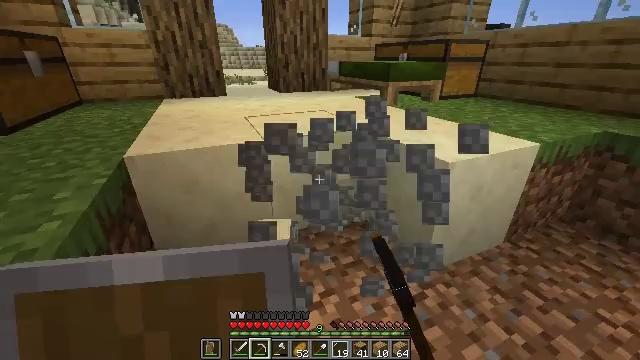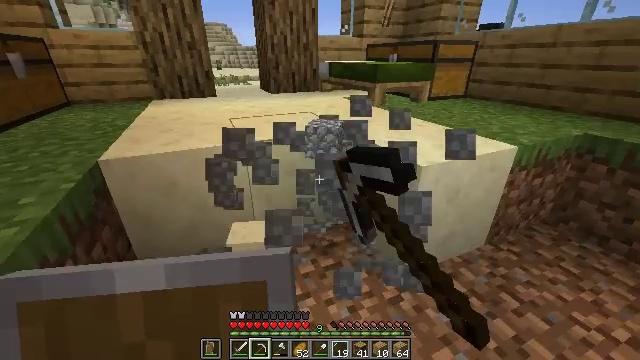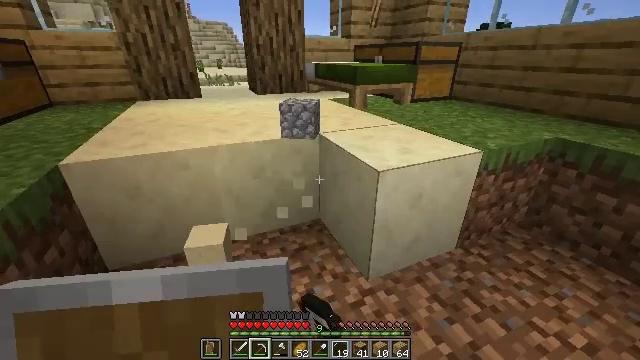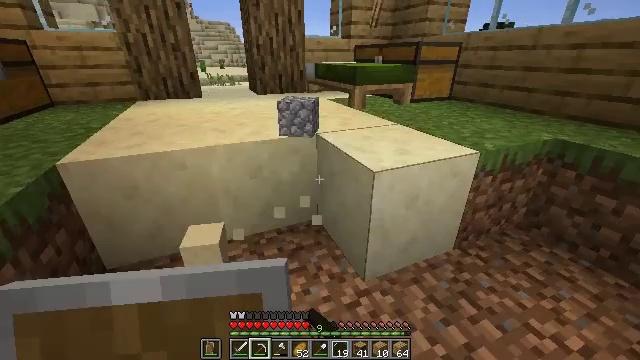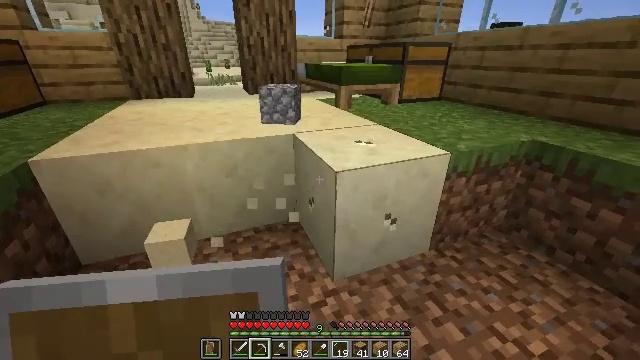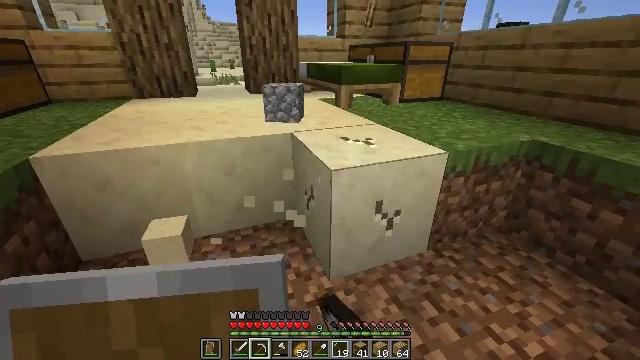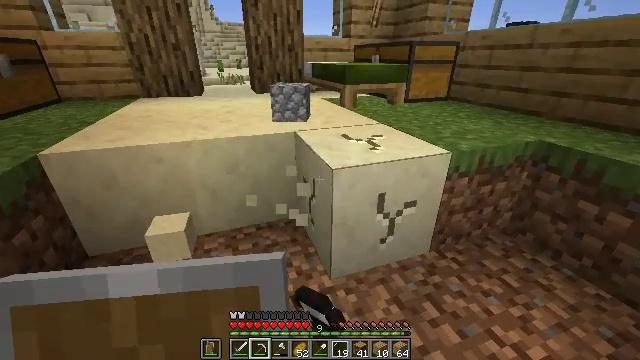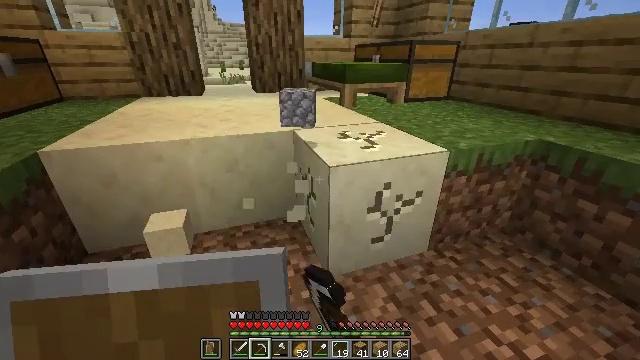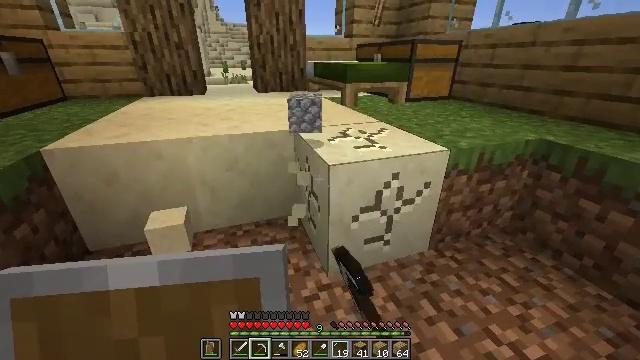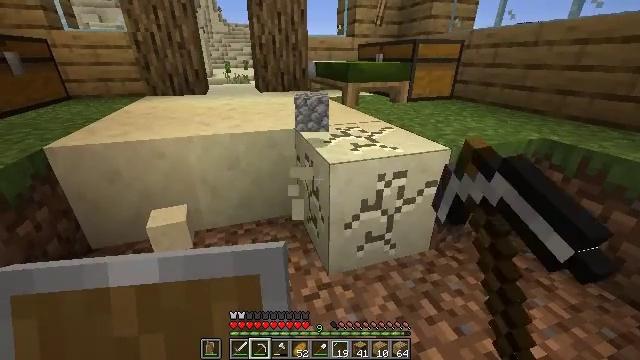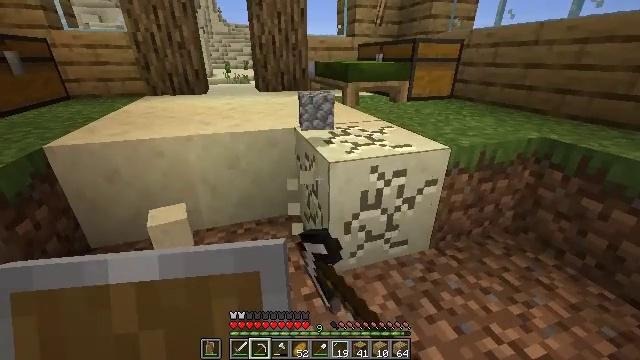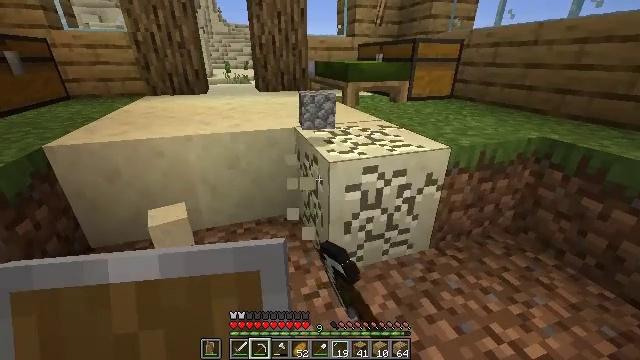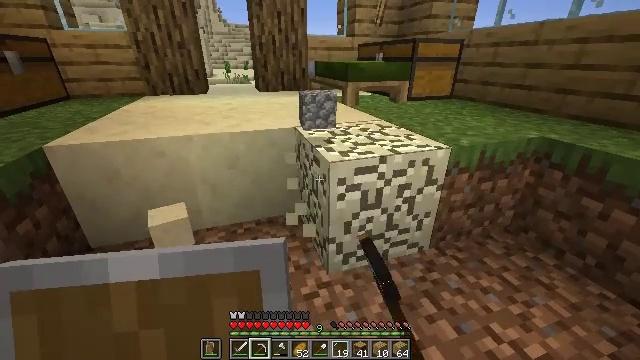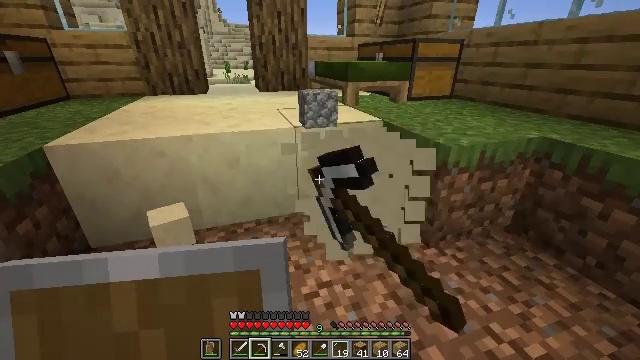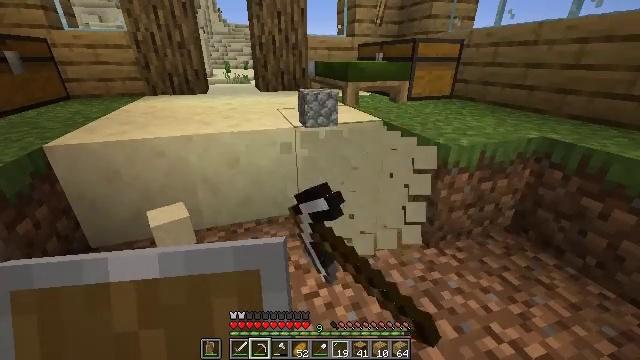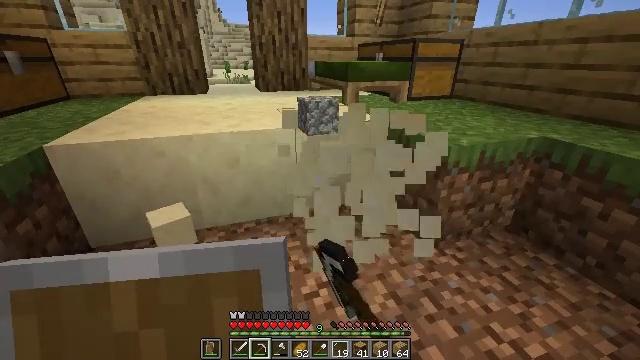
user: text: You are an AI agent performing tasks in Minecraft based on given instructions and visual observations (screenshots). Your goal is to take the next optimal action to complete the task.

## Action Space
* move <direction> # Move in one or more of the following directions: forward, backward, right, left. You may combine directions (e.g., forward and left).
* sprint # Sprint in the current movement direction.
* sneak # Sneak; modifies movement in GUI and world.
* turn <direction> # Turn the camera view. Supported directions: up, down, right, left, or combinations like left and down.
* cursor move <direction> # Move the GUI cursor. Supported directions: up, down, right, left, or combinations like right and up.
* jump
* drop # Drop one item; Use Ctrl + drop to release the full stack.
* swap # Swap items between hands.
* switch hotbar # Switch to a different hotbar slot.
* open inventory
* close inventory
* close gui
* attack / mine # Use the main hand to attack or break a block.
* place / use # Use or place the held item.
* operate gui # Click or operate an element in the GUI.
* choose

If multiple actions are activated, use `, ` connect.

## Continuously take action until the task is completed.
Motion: motion action
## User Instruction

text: Gather smooth sandstone from desert temples or structures.
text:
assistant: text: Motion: move right, attack / mine
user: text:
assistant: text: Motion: move right, attack / mine
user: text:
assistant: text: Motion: move right, attack / mine
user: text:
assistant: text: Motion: turn left, attack / mine
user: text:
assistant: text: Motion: attack / mine
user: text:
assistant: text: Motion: turn left, attack / mine
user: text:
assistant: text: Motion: attack / mine
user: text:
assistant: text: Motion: attack / mine
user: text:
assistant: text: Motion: attack / mine
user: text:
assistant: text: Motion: attack / mine
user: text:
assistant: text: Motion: attack / mine
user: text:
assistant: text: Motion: attack / mine
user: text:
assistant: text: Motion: attack / mine
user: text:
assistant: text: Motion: attack / mine
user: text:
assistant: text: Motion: attack / mine
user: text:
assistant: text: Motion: attack / mine
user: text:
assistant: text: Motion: attack / mine
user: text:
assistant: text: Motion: attack / mine
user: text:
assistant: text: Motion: move forward, attack / mine
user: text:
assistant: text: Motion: move forward, attack / mine
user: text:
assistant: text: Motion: move forward, turn left and up, attack / mine
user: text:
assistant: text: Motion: move forward, turn left, attack / mine
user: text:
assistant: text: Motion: turn left, attack / mine
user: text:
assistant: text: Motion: attack / mine
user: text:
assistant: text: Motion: attack / mine
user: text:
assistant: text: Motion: attack / mine
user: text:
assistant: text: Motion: attack / mine
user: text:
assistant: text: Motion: attack / mine
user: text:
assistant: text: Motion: attack / mine
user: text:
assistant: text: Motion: attack / mine